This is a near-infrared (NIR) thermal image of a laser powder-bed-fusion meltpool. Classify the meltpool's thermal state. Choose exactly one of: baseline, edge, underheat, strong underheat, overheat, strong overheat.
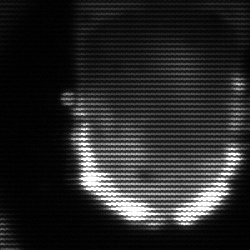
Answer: baseline